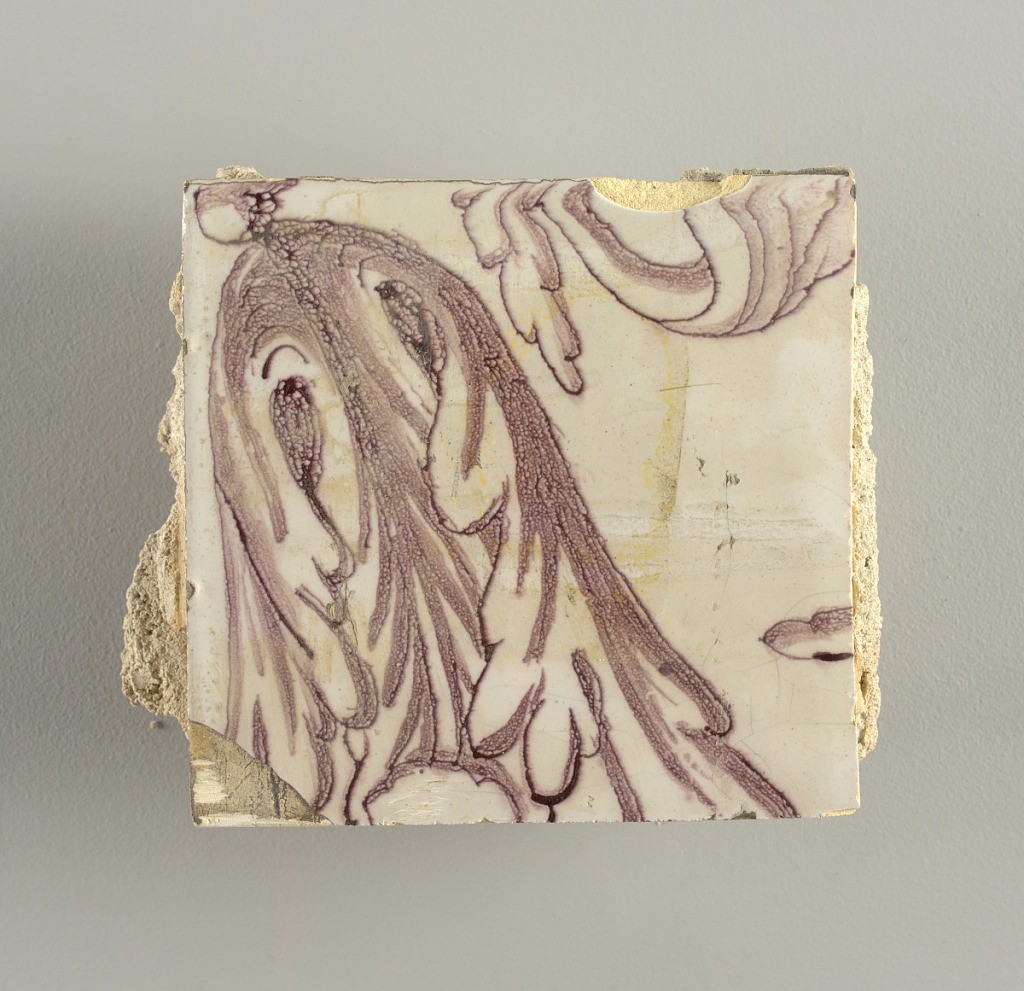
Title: Tile wall facing
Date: ca. 1725
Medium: Tin-glazed earthenware, underglaze
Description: Horizontal rectangle.  Thirty tiles wide and twenty-three tiles high with opening for fireplace eleven tiles wide and ten high.  Foliage arabesques disposed about three vertical axes from which are emphazised by urns at center and right, and at left by the figure of a standing woman carrying an infant on her arm and accompanied by two children.